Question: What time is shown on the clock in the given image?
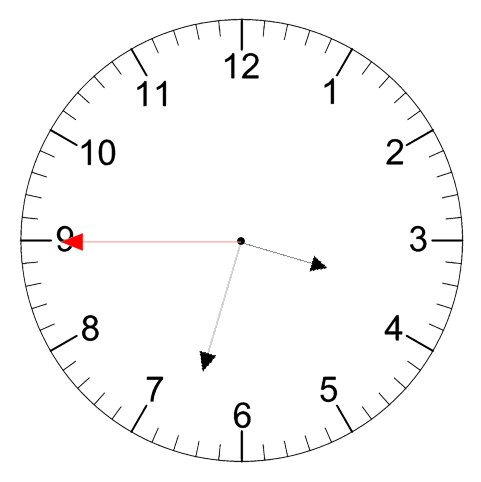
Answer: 03:32:45